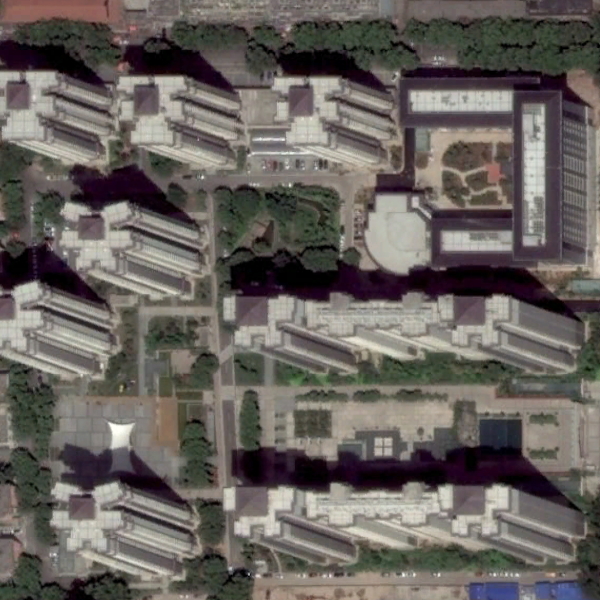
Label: School